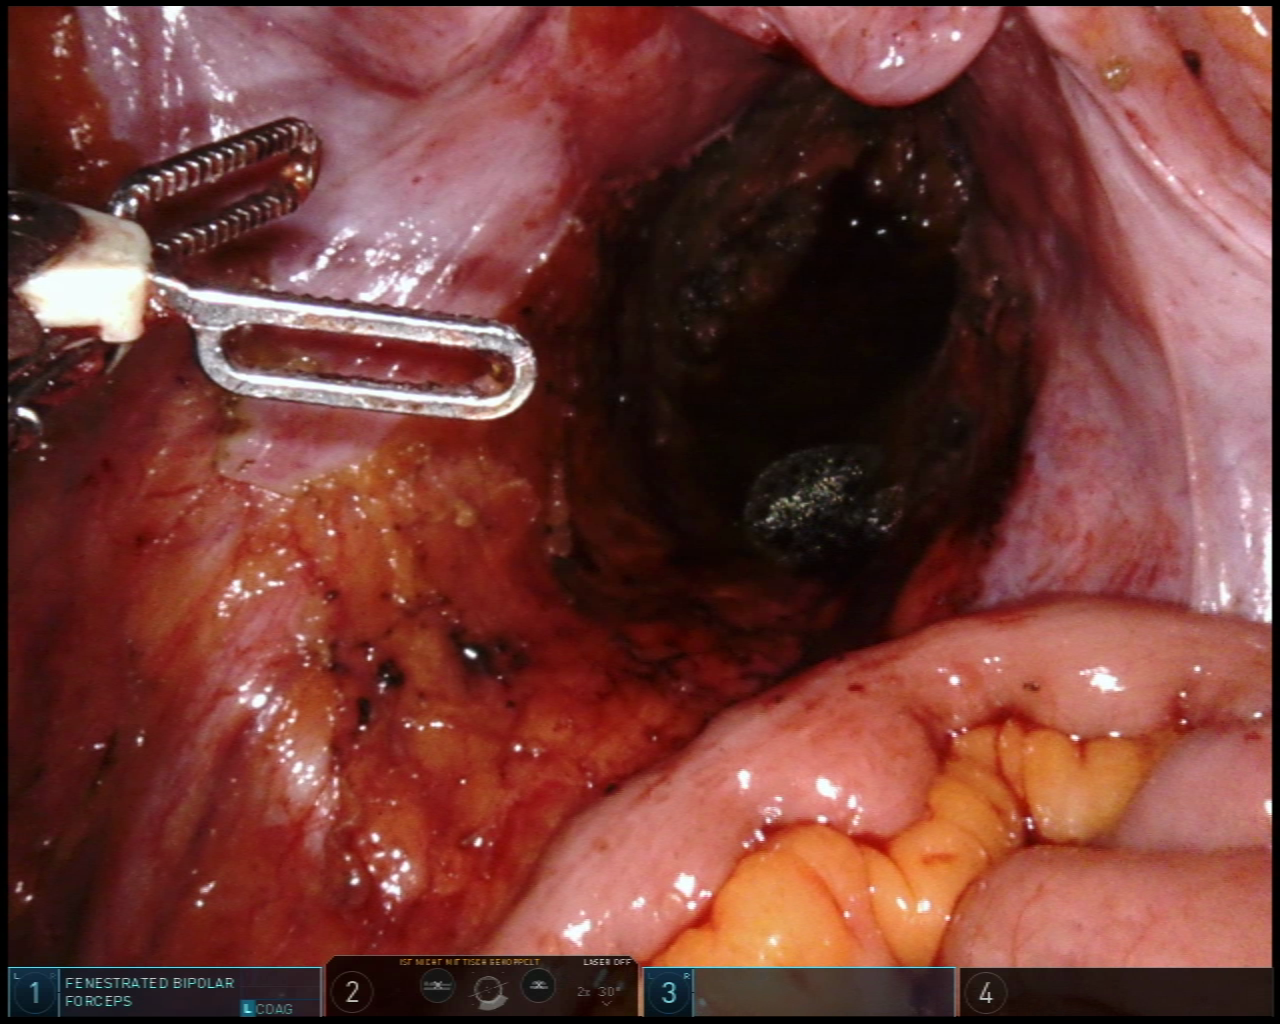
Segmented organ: ureter
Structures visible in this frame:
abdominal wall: yes
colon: no
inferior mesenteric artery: no
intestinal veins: no
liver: no
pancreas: no
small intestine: yes
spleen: no
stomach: no
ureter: yes
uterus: no
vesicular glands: no